Question: I making a simple app for homework, and I have some data handling issues with it.
I have a 'DataGrid', and I uploaded it with data, but one of the rows shows "(collection)" because I uploaded that cells with a list. I would like to ask that how can I display the items of the list in the datagrid?

I created the datagrid with a List of a class, and the class has an other list.
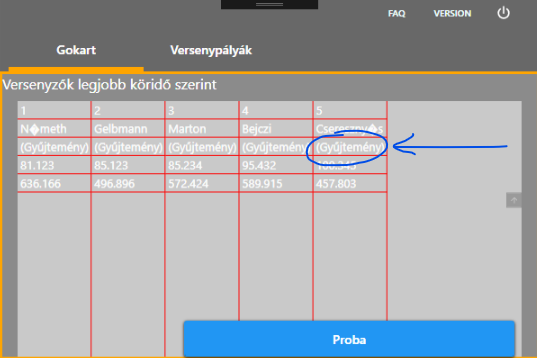
Answer: If you only want to see the items in the list, then the following is a simple way to break your list into text:
'''
void InputToDataGrid(IEnumerable<Records> records)
{
foreach (var record in records)
{
string listText = ""; //resets the text for each row in grid.
foreach (var item in listVariableToBreak)
{
listText += ", " +item.ToString();
}
dataGrid.Rows.Add(new[] {columnOne, columnTwo,..., listText});
}
}
'''
Granted this is a very simple solution, written with some very low level code, that only is a solution for cases where you have a list--you will need to modify it to work with your current situation.